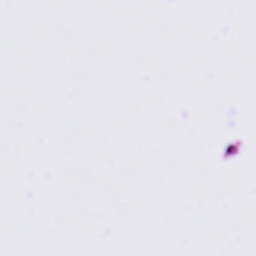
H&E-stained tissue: Tonsil